Current action and preconditions to check: trajectory_clear

Your task: For each precondition in the list above, predict whether it will hold at this action.

Consider the current scene as observed from the mobile robot's camera, and analyze the predicted future states of all dynamic agents (e.g., people, animals, vehicles, or any moving entities) within the NEXT SECOND.

IMPORTANT: Only answer "very likely" if you are absolutely certain—based on strong, clear evidence—that a dynamic agent will violate the precondition in the predicted future state. Do NOT answer "very likely" for unlikely, ambiguous, or low-probability risks.

Ask yourself for each precondition: Is there a high probability, with clear and convincing evidence, that the predicted future states of any dynamic agent will interfere with the predicted future state of the currently executing action within the NEXT SECOND, causing that precondition to fail?

Assess the risk level based on these predictions. Use "likely" or "very likely" if motions create a clear risk of interference.

Use "neutral" or "improbable" if agents are nearby but their predicted paths are clearly diverging or non-conflicting.

Failure Risk Categories: "very improbable", "improbable", "neutral", "likely", "very likely"

Answer Format: Output ONLY the probability_of_failure value from these categories: "very improbable", "improbable", "neutral", "likely", "very likely"

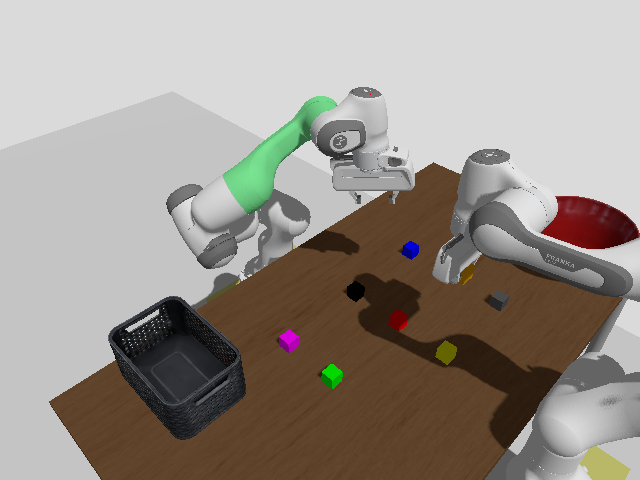

Answer: improbable